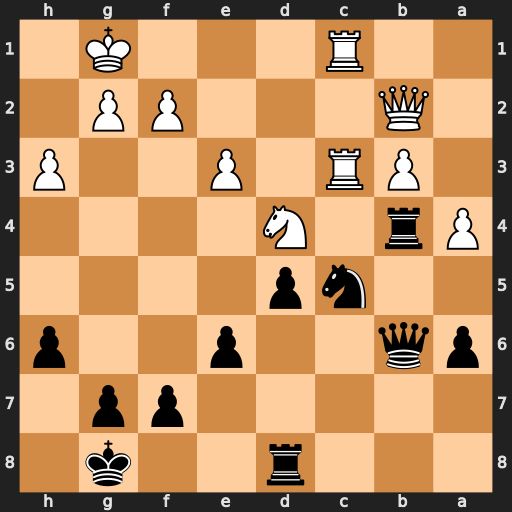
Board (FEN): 3r2k1/5pp1/pq2p2p/2np4/Pr1N4/1PR1P2P/1Q3PP1/2R3K1
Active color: b
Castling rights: -
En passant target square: -
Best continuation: Nxa4 Qa2 Nxc3